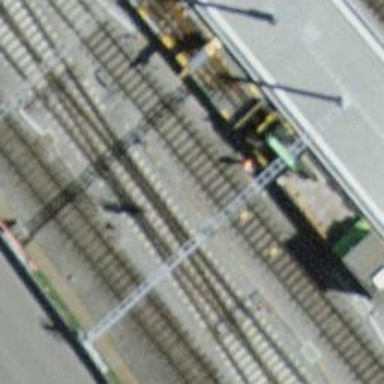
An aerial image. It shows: Railway signal.